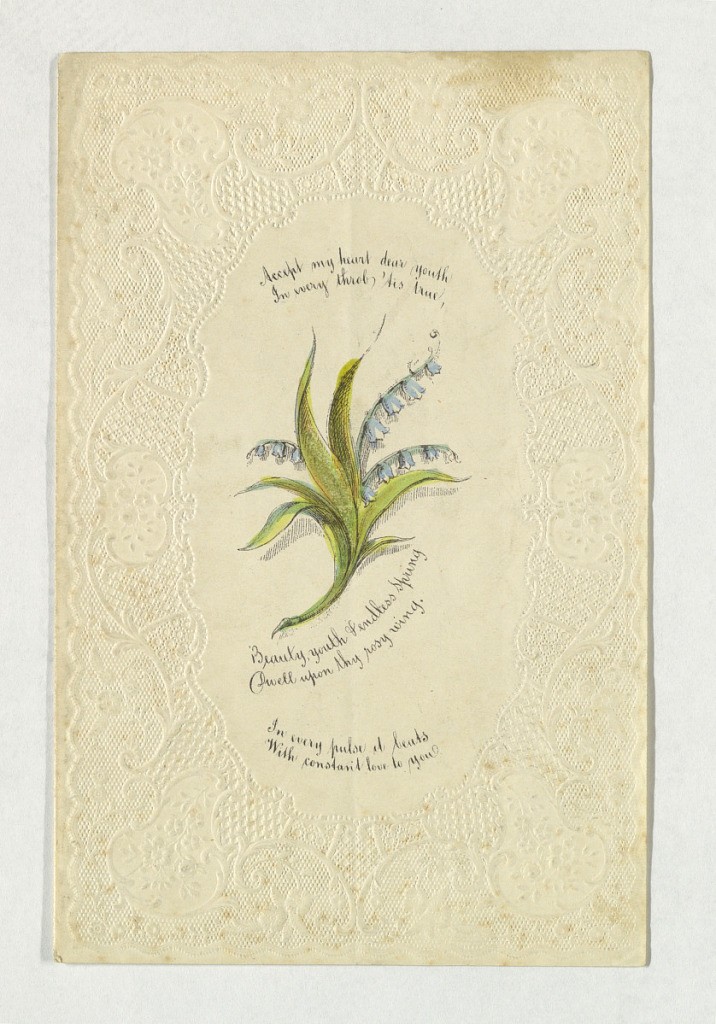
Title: Valentine Greeting
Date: ca. 1850
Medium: Lithograph, brush and oil paint on double-folded embossed paper
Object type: Greeting Card
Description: In the center, a spray of lilies-of-the-valley. Inscribed, printed in black ink: "Accept my heart dear youth / In every throp 'tis true, / Beauty, youth and endless Spring / Dwell upon thy rosy wing. / In every pulse it beans / with constant love to you".